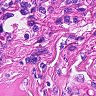
Metastatic tissue present: no